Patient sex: F
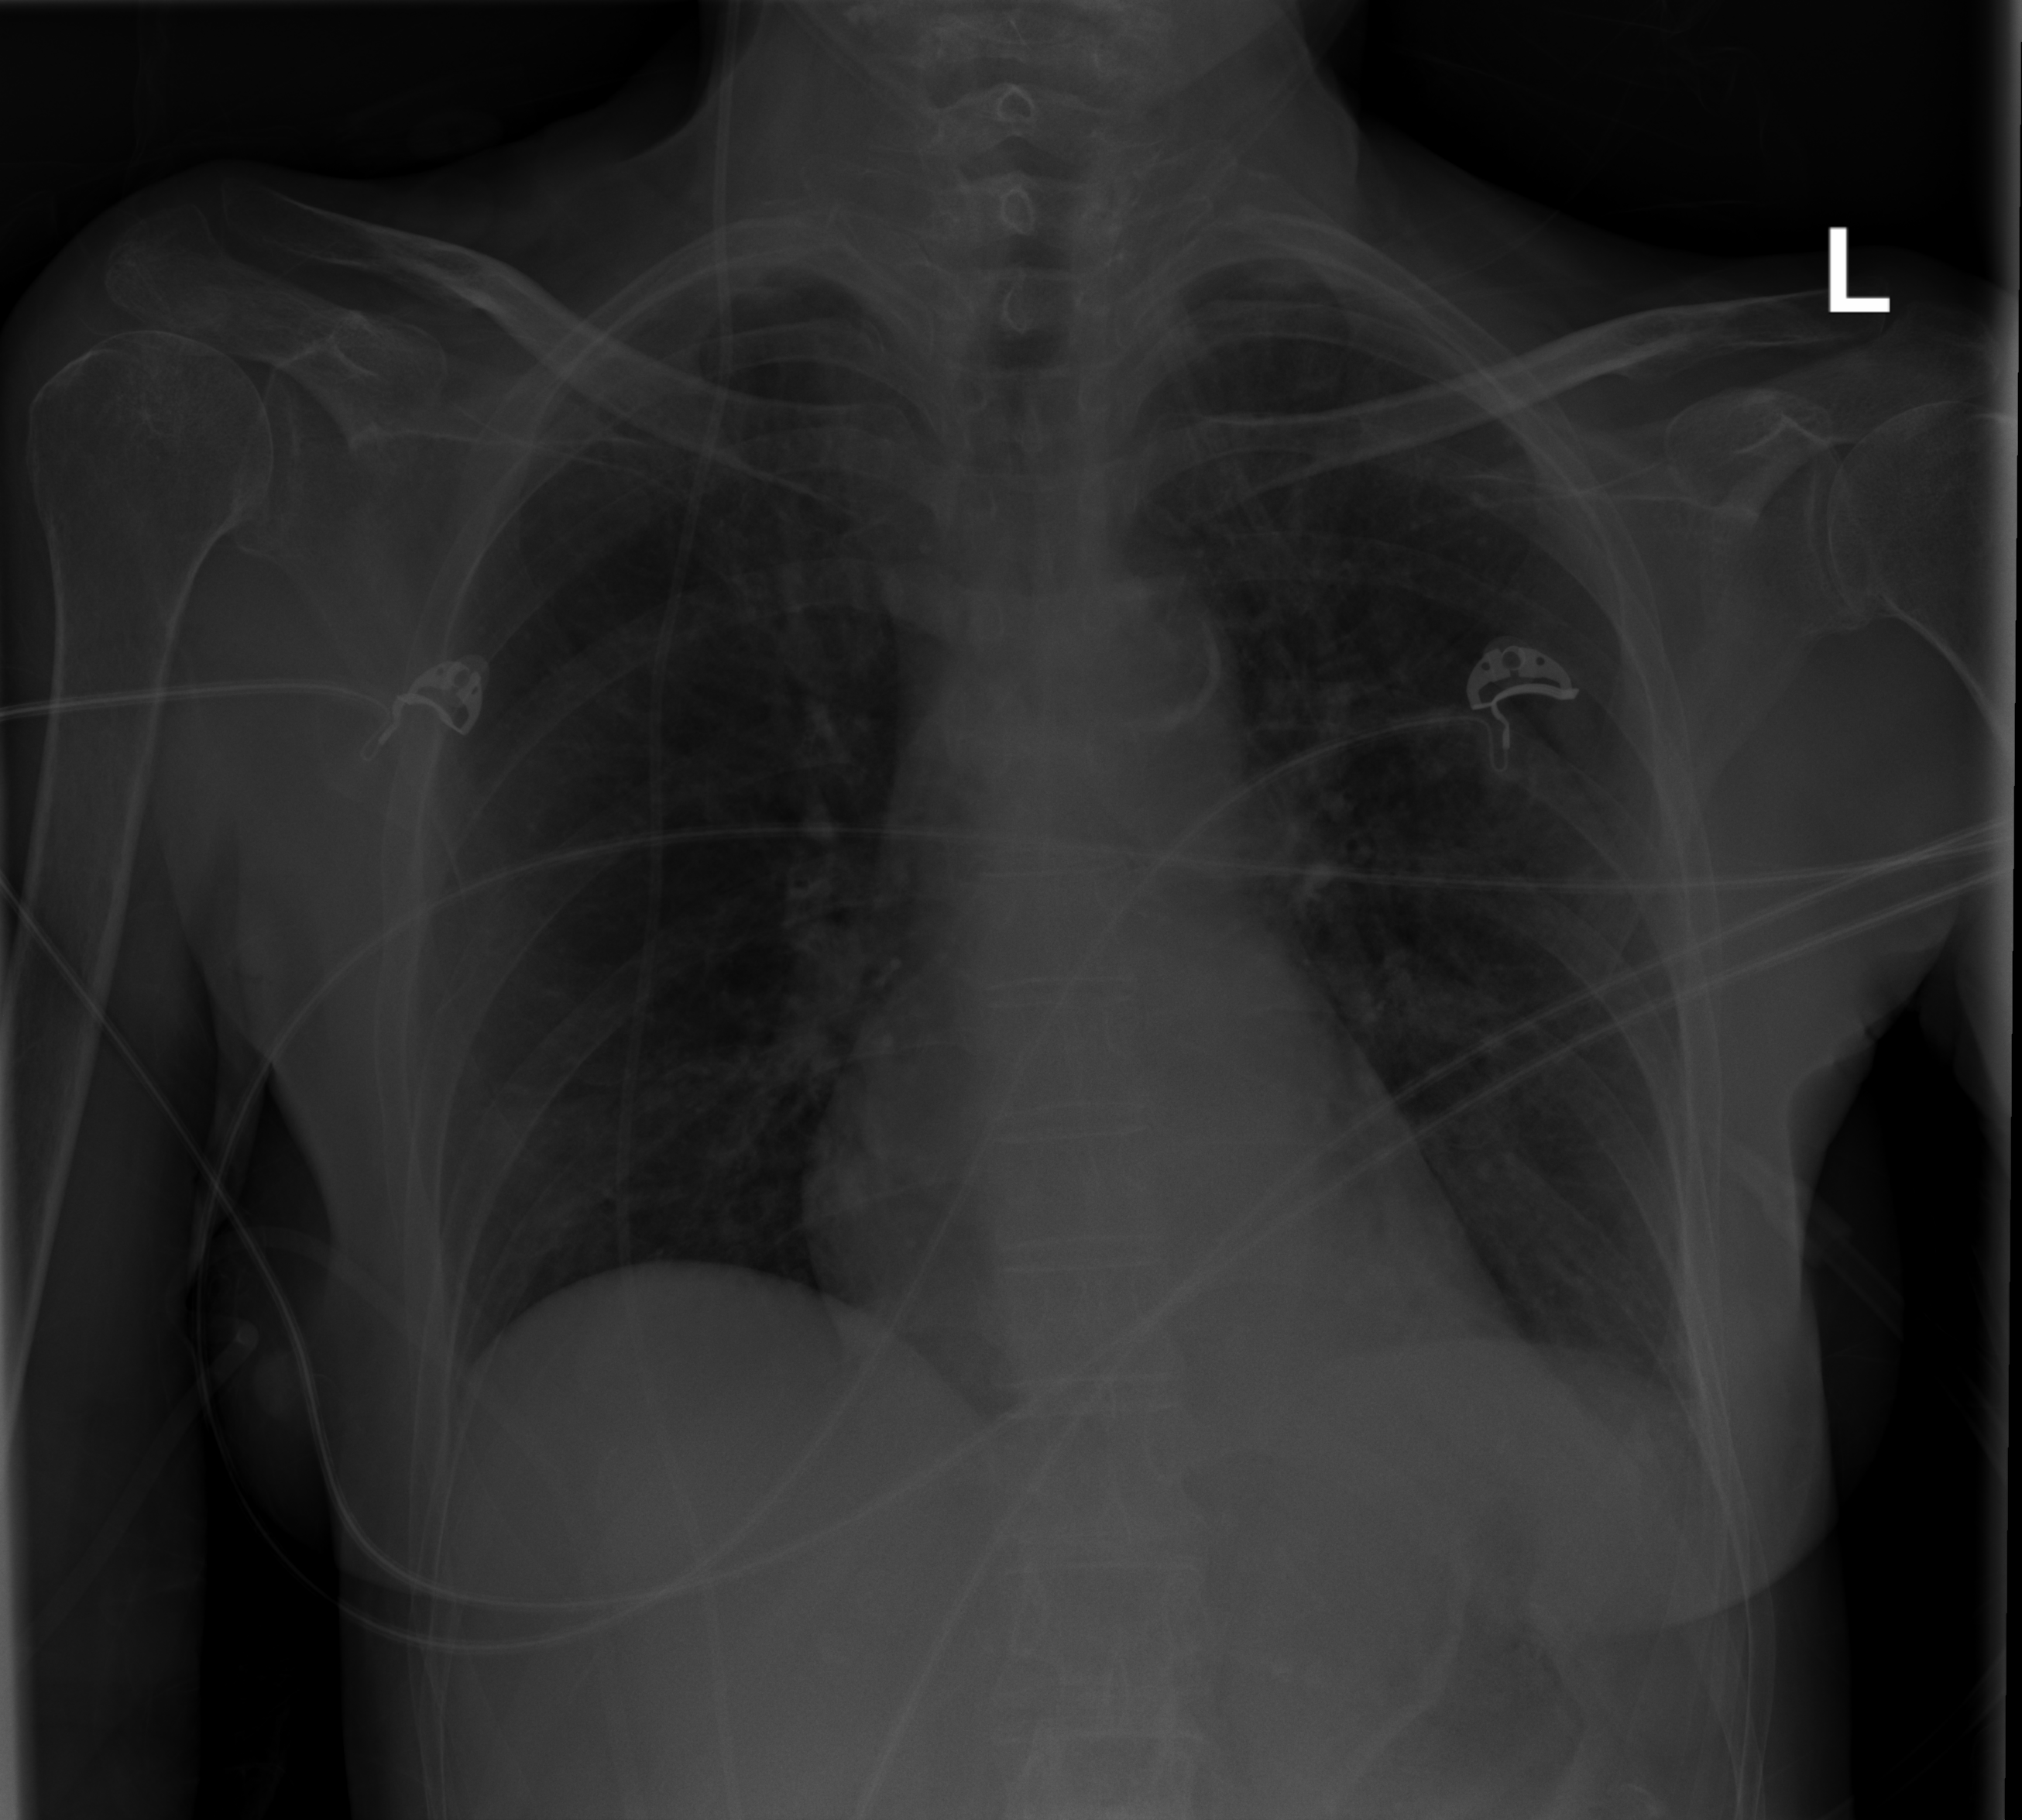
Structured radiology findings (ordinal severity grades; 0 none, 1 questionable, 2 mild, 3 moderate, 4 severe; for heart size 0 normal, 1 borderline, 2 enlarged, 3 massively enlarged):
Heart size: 0
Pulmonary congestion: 0
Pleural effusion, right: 0
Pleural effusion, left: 2
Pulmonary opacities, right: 0
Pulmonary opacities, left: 0
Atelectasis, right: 0
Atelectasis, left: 2